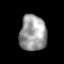
Tissue: lung
Cell type: Epithelial cells
Senescence score: 0.2115
Nuclear area (px): 947
Mean DAPI intensity: 155.48